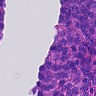
Metastatic tissue present: yes